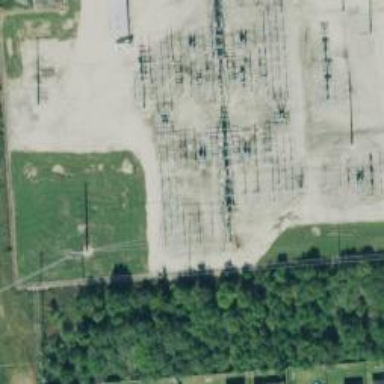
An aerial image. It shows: Switch for power supply.